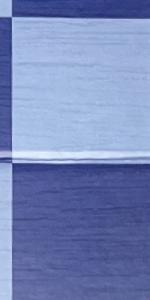
Label: Empty